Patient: sex M, age 66
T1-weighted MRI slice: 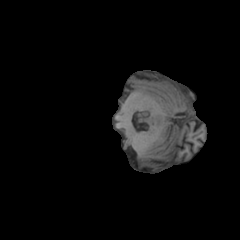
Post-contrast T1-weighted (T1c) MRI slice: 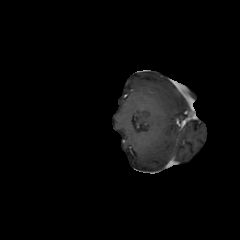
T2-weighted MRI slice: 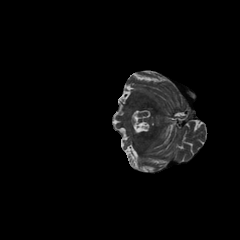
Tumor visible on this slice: no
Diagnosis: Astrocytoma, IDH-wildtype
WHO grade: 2